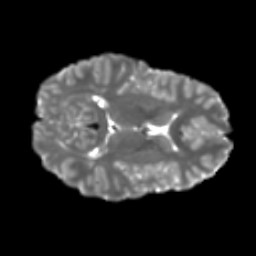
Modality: T2w
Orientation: axial
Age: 18
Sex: female
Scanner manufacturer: ge
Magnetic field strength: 3 T
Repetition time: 7.8 s
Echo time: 0.0618 s